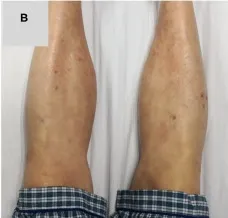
(A-C) 3 days after admission, the patient was found to have herpes simplex lesions on the lateral right hip and right calf.
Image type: medical_photograph (skin_photograph)